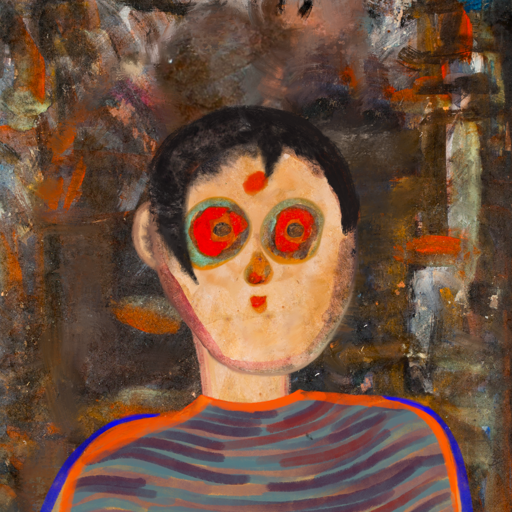
Background: GypsyQueen, Head And Neck Front: Childish, Face Front: Sisters, Bust: Experience, Hair Front: Roy_Bahadur, Head Accessory: Blank, Second Necklace: Blank, Necklace: Blank, Baby: Blank